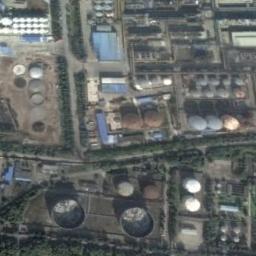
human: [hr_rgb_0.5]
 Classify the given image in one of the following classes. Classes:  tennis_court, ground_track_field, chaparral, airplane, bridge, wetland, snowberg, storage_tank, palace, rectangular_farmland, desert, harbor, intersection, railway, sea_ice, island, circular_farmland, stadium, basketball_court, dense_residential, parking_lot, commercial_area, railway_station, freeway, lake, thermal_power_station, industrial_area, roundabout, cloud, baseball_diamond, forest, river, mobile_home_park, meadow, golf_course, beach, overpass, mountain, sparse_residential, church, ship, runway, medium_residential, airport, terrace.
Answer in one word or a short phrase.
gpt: storage_tank